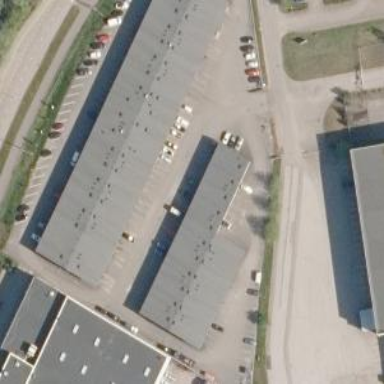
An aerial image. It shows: Warehouse.